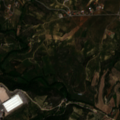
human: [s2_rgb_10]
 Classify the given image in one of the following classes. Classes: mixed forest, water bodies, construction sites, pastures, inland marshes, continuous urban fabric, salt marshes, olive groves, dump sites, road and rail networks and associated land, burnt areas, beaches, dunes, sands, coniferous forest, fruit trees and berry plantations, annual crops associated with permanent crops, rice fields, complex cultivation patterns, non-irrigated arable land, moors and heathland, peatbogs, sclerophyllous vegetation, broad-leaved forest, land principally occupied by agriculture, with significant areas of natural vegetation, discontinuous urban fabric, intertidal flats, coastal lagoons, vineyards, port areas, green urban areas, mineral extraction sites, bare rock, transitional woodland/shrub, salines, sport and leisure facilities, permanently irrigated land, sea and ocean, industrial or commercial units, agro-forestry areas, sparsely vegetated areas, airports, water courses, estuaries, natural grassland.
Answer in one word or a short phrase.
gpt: industrial or commercial units, permanently irrigated land, olive groves, annual crops associated with permanent crops, land principally occupied by agriculture, with significant areas of natural vegetation